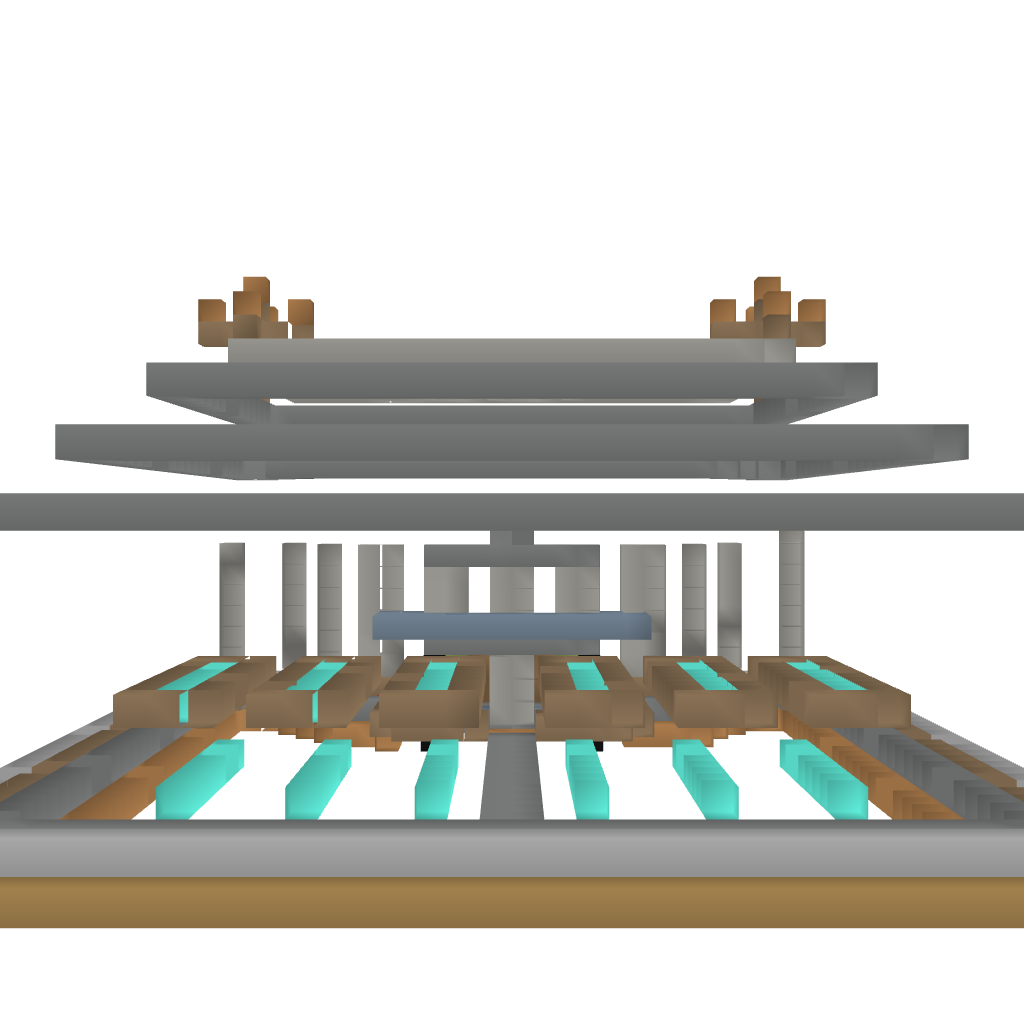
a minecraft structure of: FGN Shop